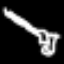
Label: pencil